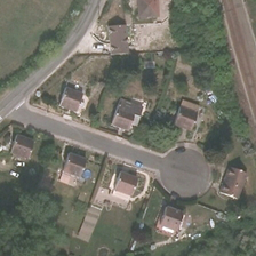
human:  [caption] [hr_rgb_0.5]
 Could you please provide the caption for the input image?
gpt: There are many types of residential areas.

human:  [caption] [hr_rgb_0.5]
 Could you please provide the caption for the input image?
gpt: There are many different styles of houses in the residential area.

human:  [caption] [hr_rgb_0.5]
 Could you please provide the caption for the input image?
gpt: There are various types of houses in residential areas.

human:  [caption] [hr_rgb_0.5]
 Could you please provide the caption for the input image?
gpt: There are many houses with different styles in the residential region.

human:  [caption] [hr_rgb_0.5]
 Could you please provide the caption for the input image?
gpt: There are many different houses with STRAILES in the residential region.